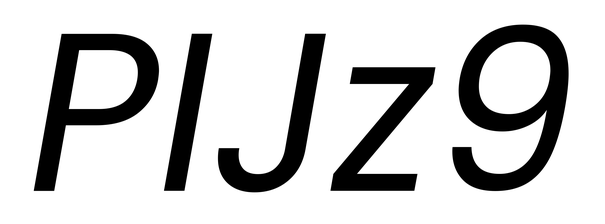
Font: Poppins-Italic